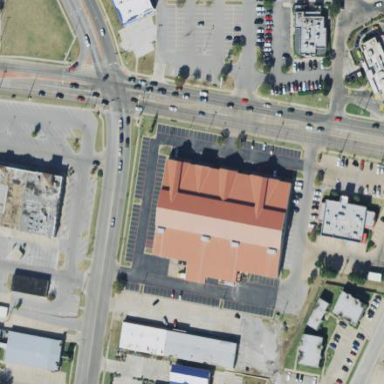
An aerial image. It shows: Building housing furniture shop.